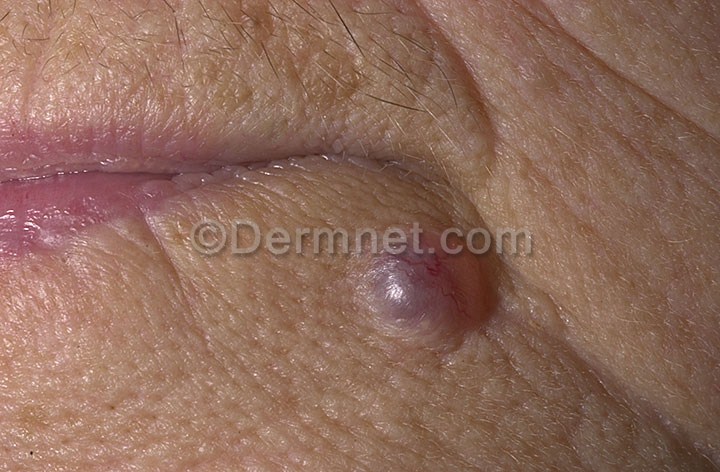
Disease: Seborrheic Keratoses and other Benign Tumors